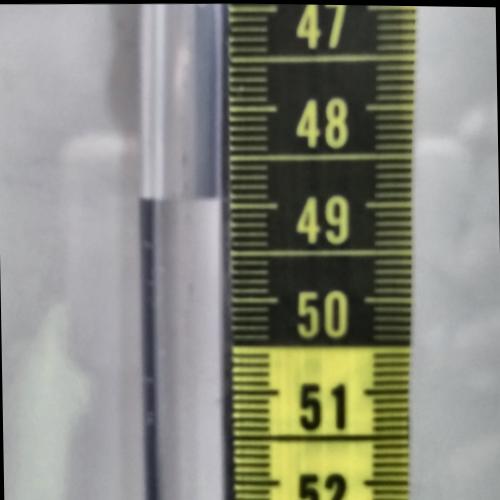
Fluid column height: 48.9 cm